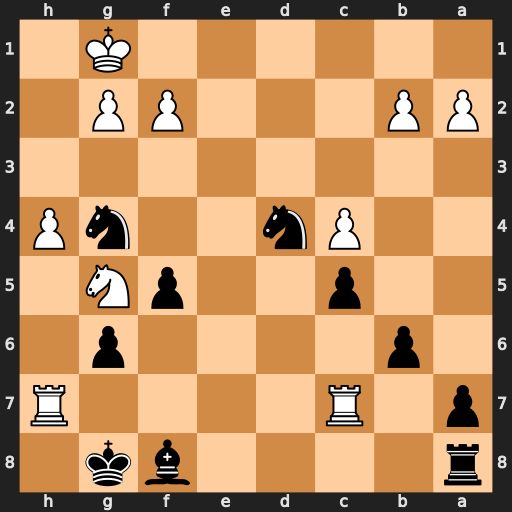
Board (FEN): r4bk1/p1R4R/1p4p1/2p2pN1/2Pn2nP/8/PP3PP1/6K1
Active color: b
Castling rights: -
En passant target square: -
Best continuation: Re8